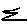
Label: zigzag